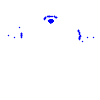
Particle: electron